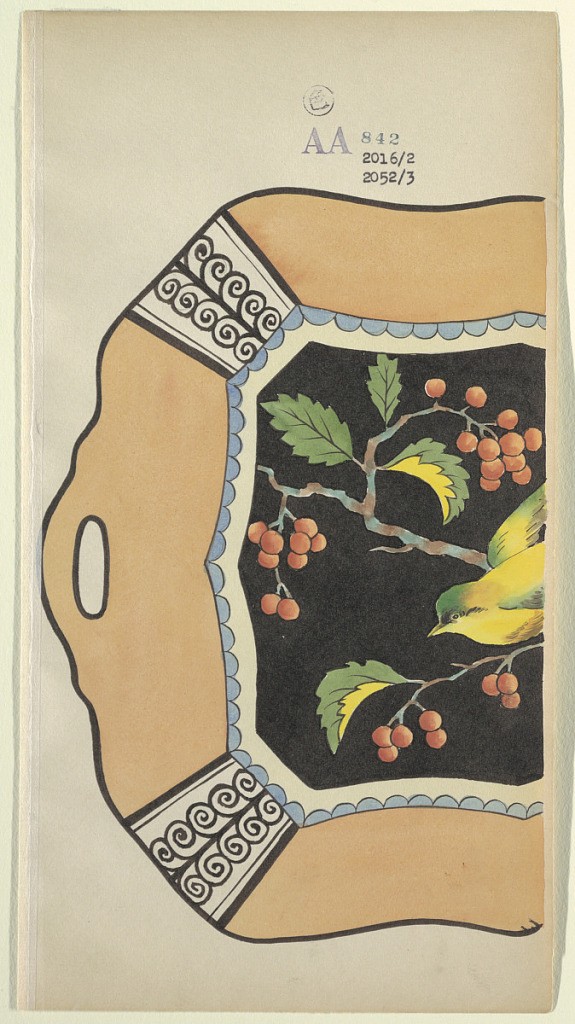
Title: Design for a Platter
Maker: Noritake, Japan and New York, New York, USA
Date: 1880–1910
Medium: Brush and watercolor, pen and black ink, graphite on cream paper
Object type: Drawing
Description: Partial design for serving platter; border of light orange with handle, and black vines; then a blue scalloped border, containing yellow bird on a branch of red berries and green leaves against a black ground.